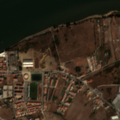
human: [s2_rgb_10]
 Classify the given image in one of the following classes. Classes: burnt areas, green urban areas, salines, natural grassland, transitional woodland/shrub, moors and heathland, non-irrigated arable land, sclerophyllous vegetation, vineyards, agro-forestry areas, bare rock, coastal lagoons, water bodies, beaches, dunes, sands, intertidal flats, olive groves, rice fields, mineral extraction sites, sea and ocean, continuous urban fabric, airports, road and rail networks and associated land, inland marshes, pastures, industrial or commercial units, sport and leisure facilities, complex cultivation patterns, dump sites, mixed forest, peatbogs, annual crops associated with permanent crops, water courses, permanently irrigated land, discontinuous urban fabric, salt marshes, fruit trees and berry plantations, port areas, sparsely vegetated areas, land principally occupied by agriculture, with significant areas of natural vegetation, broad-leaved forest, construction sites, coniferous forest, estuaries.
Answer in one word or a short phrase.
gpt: continuous urban fabric, discontinuous urban fabric, industrial or commercial units, non-irrigated arable land, complex cultivation patterns, estuaries